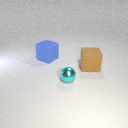
small cyan metal sphere to the left of large brown rubber cube